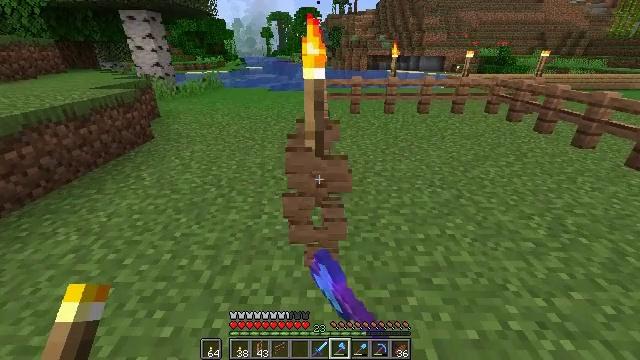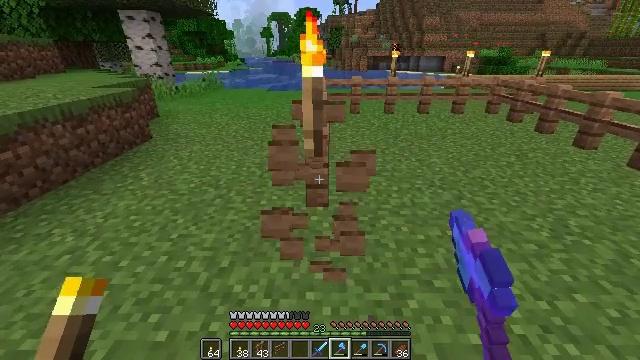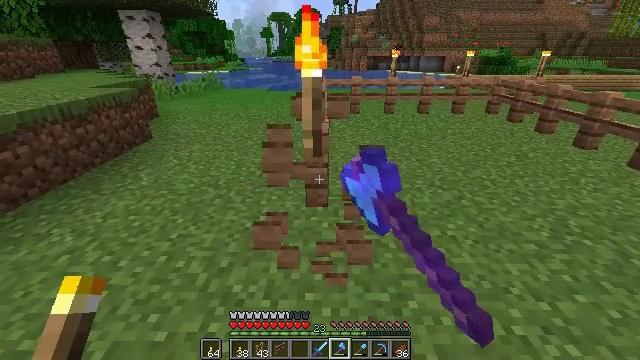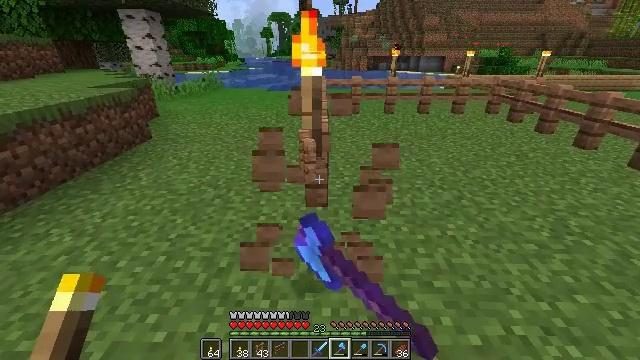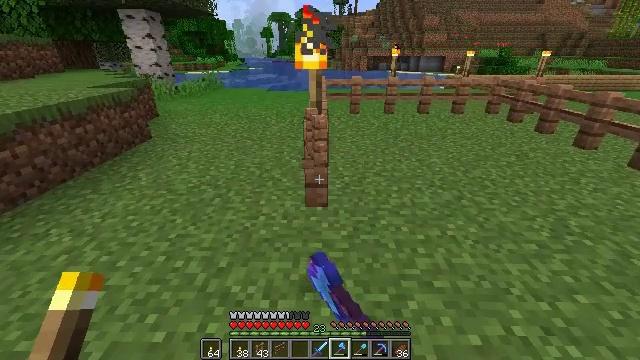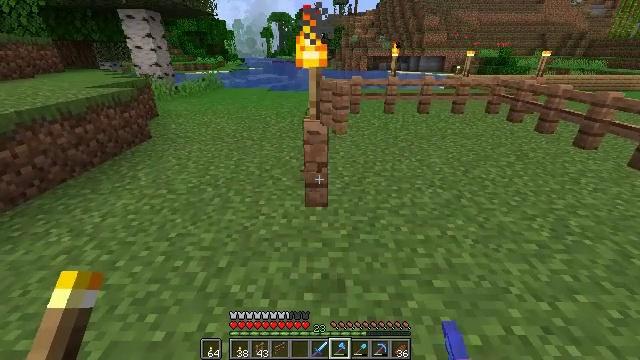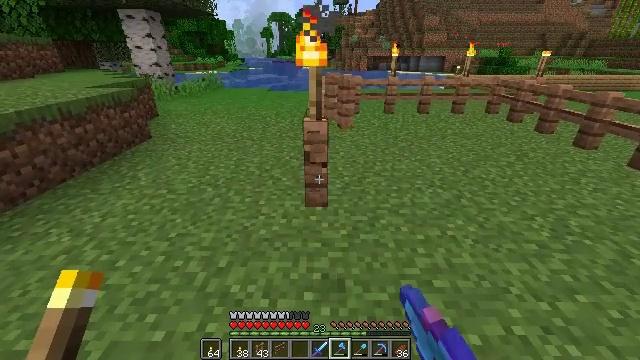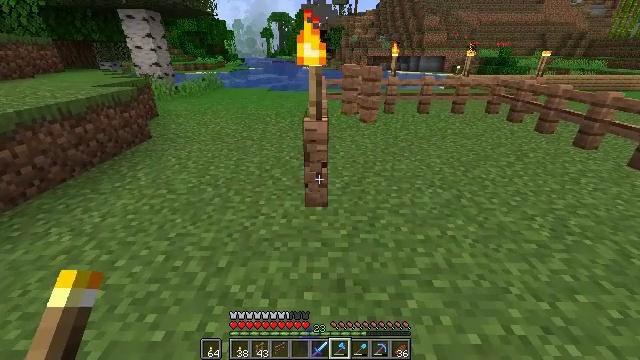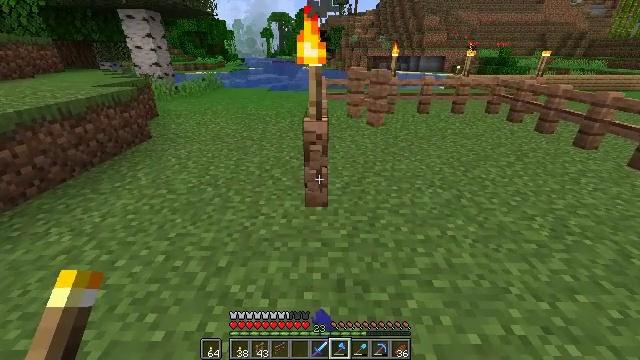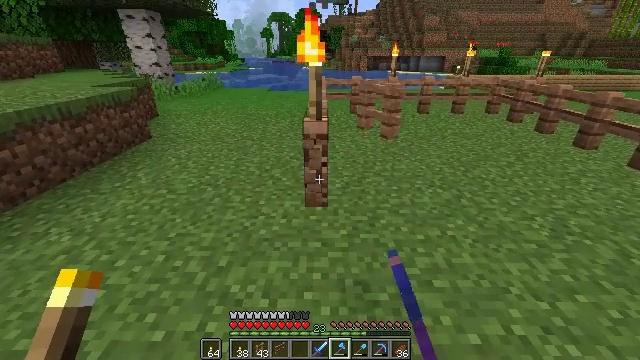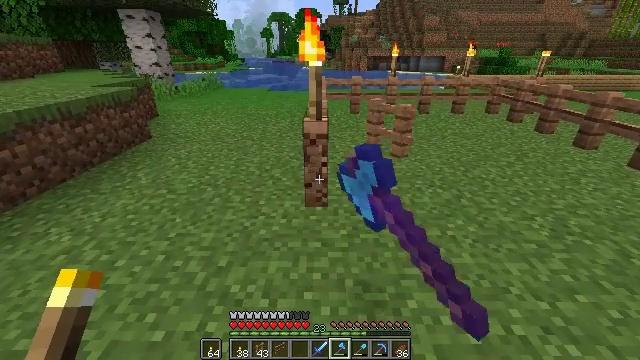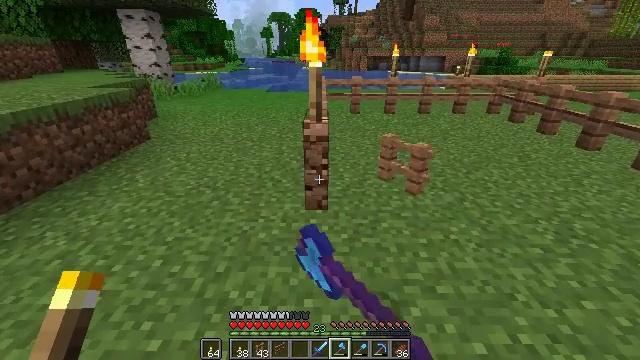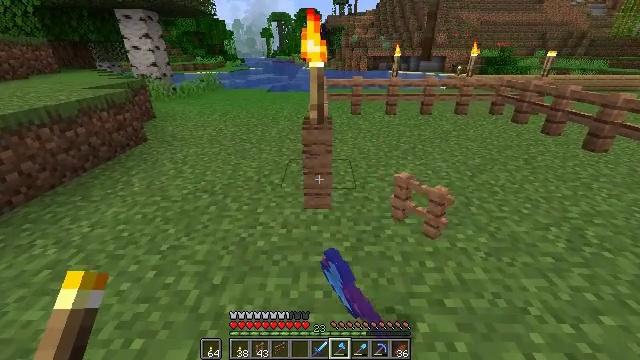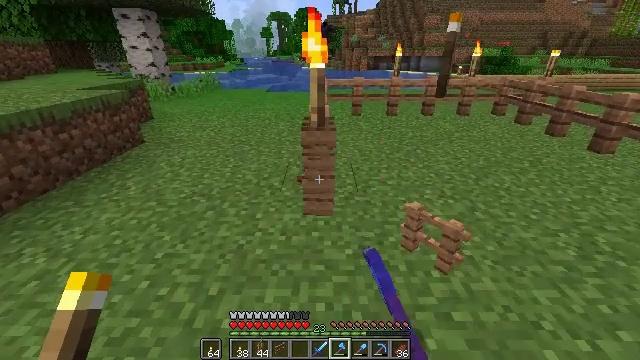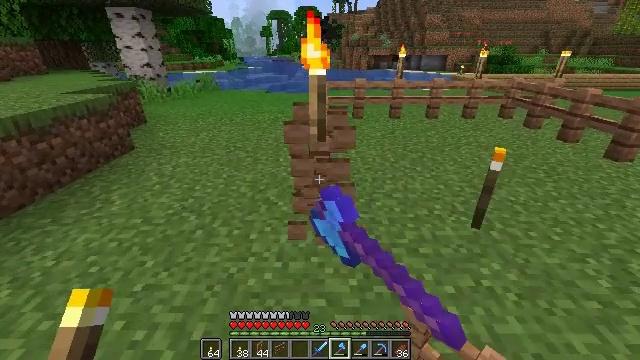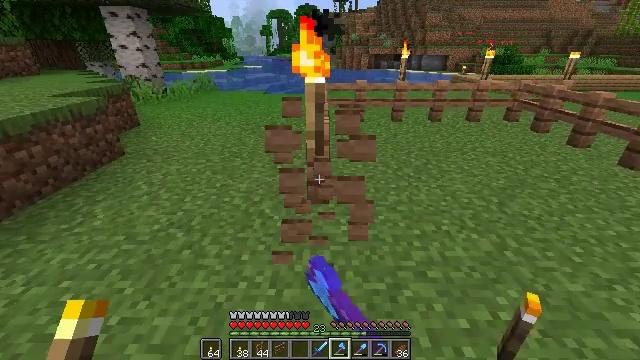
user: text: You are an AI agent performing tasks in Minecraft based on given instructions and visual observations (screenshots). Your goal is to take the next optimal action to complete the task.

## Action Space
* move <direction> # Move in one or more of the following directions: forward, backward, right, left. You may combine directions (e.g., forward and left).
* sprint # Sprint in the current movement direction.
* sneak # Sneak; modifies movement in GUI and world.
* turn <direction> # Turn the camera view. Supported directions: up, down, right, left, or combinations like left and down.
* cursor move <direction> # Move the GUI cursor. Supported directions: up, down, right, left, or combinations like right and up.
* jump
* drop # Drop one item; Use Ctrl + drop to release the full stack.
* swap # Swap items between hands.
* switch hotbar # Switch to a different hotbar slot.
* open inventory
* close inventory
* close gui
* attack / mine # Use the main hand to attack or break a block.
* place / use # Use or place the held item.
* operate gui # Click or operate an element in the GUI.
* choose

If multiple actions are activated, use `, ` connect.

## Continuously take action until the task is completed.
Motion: motion action
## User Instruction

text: Gather the jungle fence pieces.
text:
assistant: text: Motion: attack / mine
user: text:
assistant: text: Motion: attack / mine
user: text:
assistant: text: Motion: attack / mine
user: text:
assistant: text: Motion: attack / mine
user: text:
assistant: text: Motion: attack / mine
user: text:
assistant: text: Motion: attack / mine
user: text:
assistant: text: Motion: attack / mine
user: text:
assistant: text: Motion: attack / mine
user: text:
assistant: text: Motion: attack / mine
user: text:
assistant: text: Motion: attack / mine
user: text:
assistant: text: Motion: move forward, attack / mine
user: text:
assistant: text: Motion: move forward, attack / mine
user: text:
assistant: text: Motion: move forward, attack / mine
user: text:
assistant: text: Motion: move forward, attack / mine
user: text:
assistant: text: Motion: move forward, attack / mine
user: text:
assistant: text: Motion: move forward, attack / mine
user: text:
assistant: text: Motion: attack / mine
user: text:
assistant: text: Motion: attack / mine
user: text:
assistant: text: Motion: attack / mine
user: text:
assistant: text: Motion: attack / mine
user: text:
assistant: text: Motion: attack / mine
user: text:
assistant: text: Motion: attack / mine
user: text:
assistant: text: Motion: attack / mine
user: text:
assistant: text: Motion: attack / mine
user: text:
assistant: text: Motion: attack / mine
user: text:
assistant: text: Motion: attack / mine
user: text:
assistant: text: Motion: move forward, attack / mine
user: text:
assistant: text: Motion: move forward, attack / mine
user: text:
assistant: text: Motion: move forward, attack / mine
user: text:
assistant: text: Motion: move forward, attack / mine